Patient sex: F
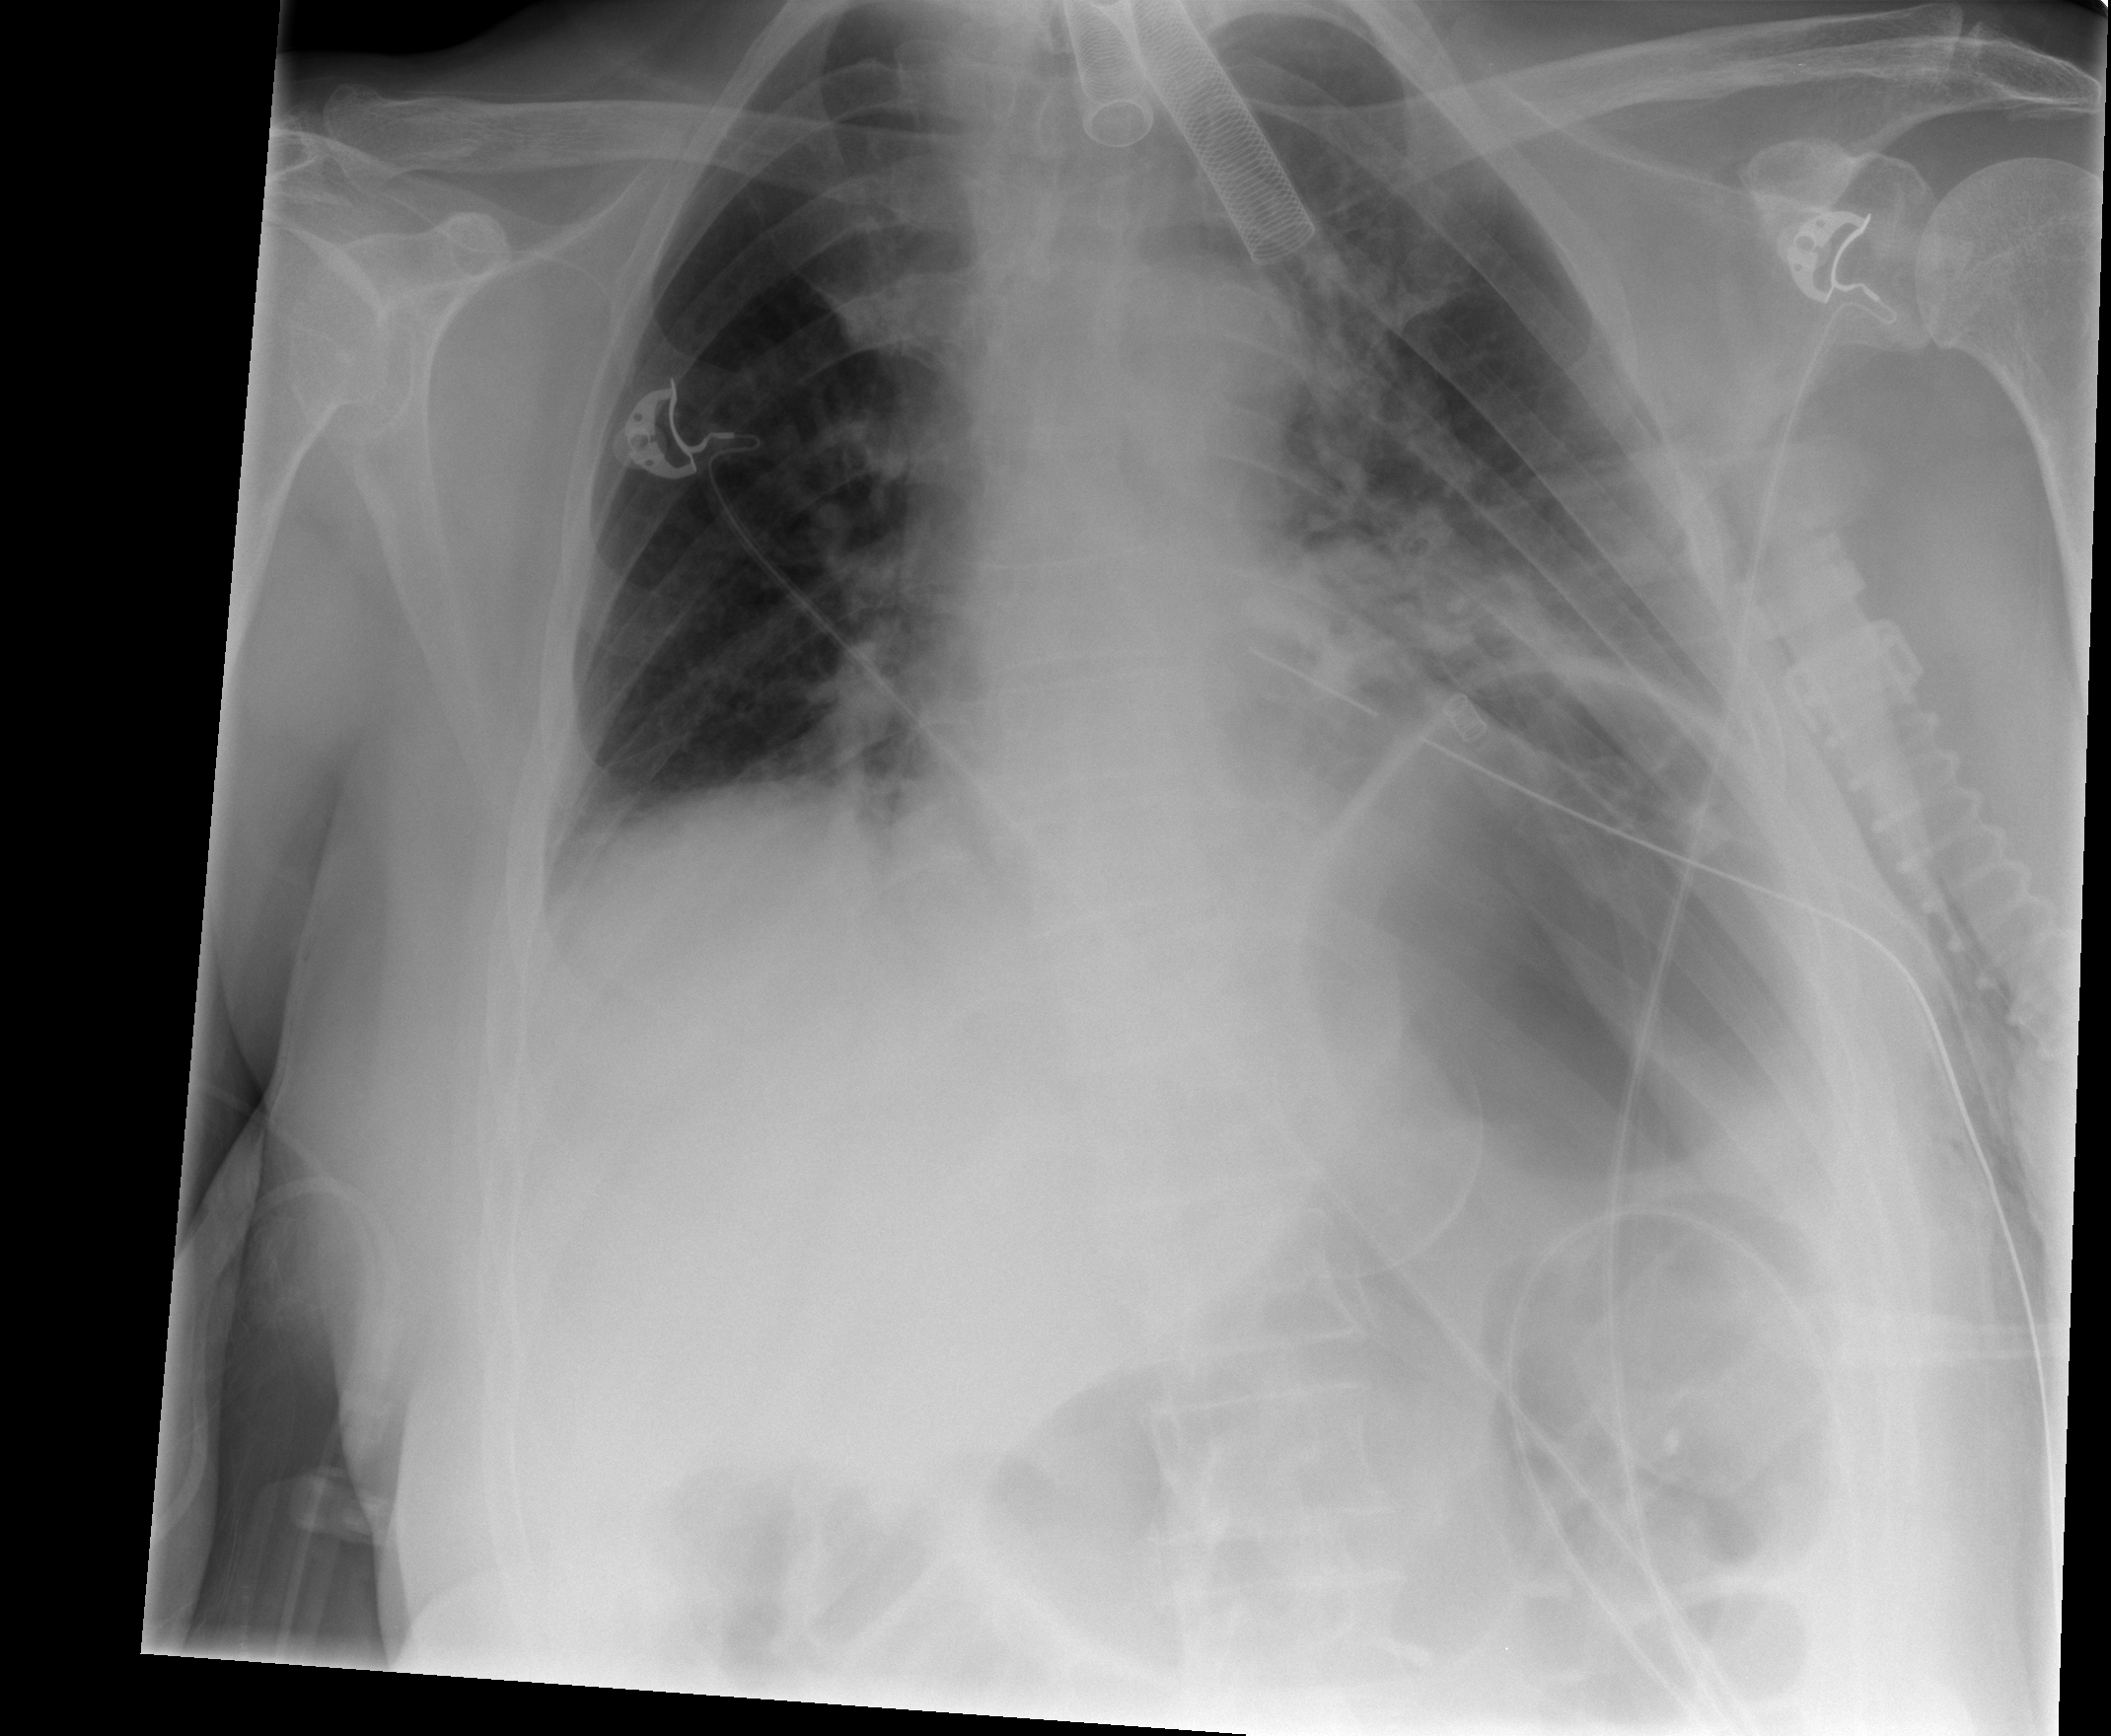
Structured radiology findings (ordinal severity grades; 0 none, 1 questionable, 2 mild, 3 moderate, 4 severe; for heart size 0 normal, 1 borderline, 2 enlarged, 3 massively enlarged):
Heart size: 0
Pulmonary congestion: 2
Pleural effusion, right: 2
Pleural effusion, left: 0
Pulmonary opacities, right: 0
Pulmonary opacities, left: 2
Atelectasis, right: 2
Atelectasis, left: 2